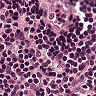
Metastatic tissue present: no